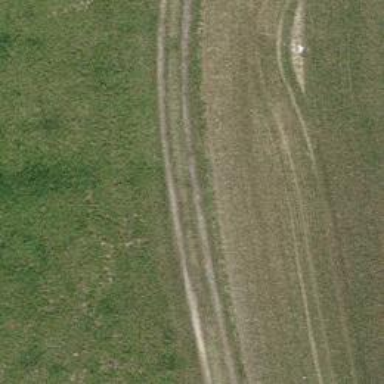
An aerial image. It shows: Track with grade 3 surface.